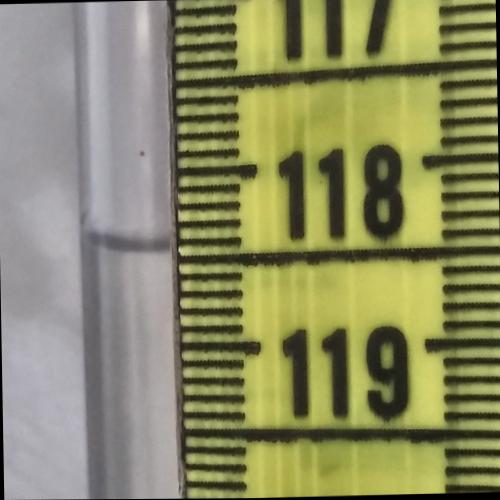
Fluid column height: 118.4 cm